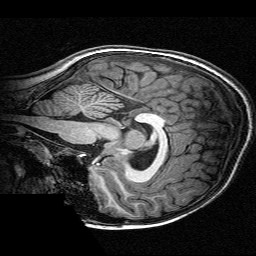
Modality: T1w
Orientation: sagittal
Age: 8
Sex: female
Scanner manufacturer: siemens
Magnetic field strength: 3 T
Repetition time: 2.3 s
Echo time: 0.00336 s